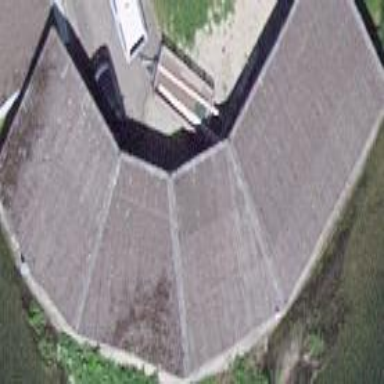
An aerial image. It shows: Garage building.